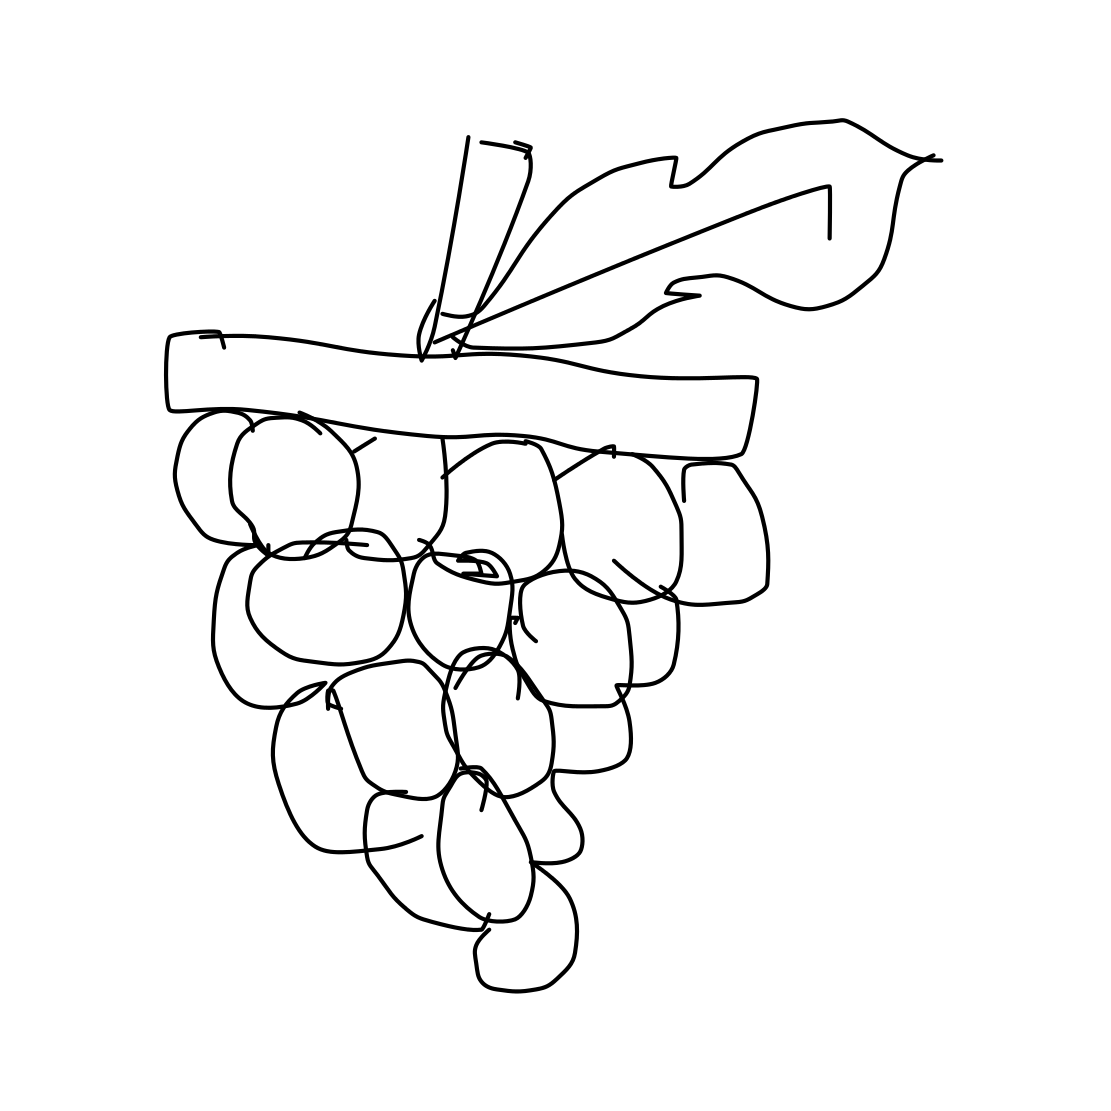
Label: grapes